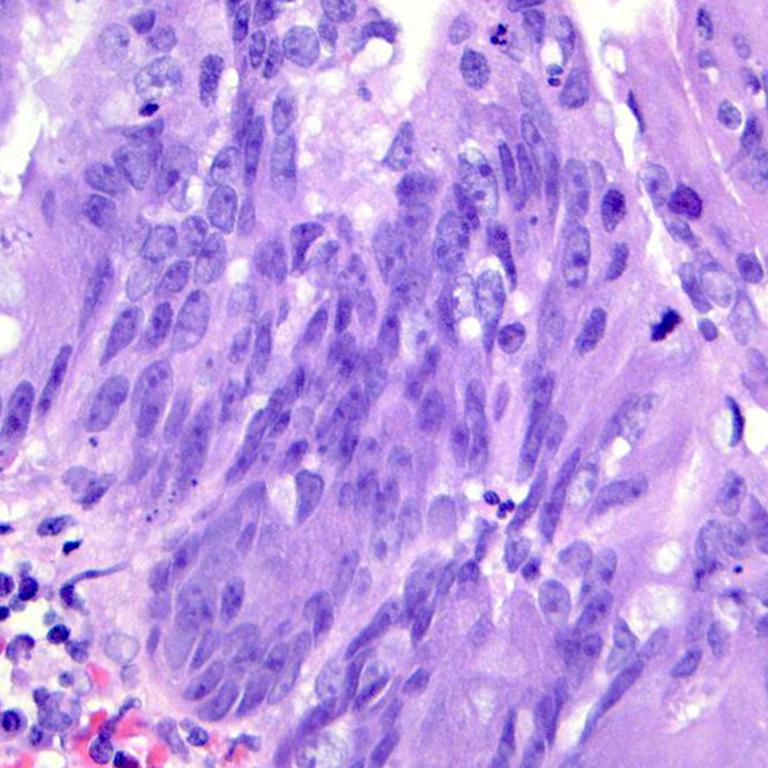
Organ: colon
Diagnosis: adenocarcinomas